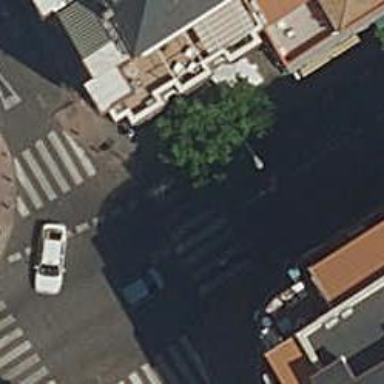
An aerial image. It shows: Crossing with traffic signals.